Interaction volume radius: 10 \u00c5
Interaction volume height: 40 \u00c5
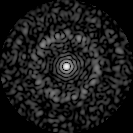
Disorder parameter: 0.8368